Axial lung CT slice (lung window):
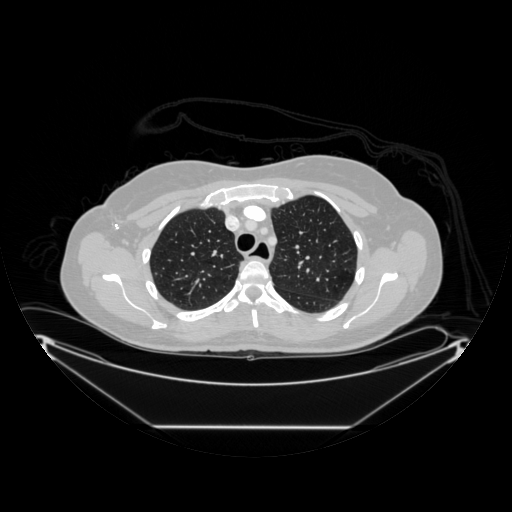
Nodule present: no